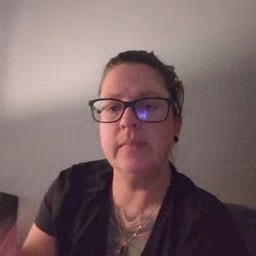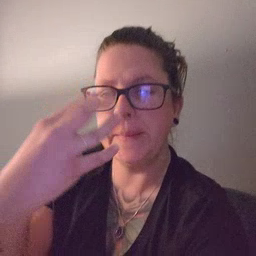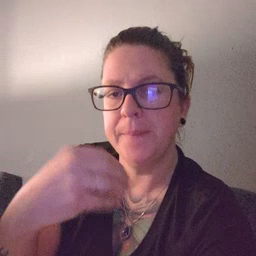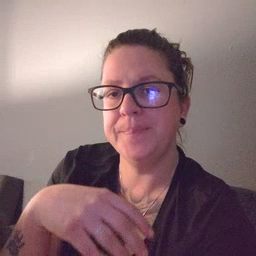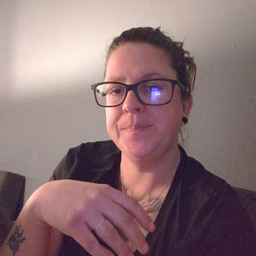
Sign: sleep